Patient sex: M
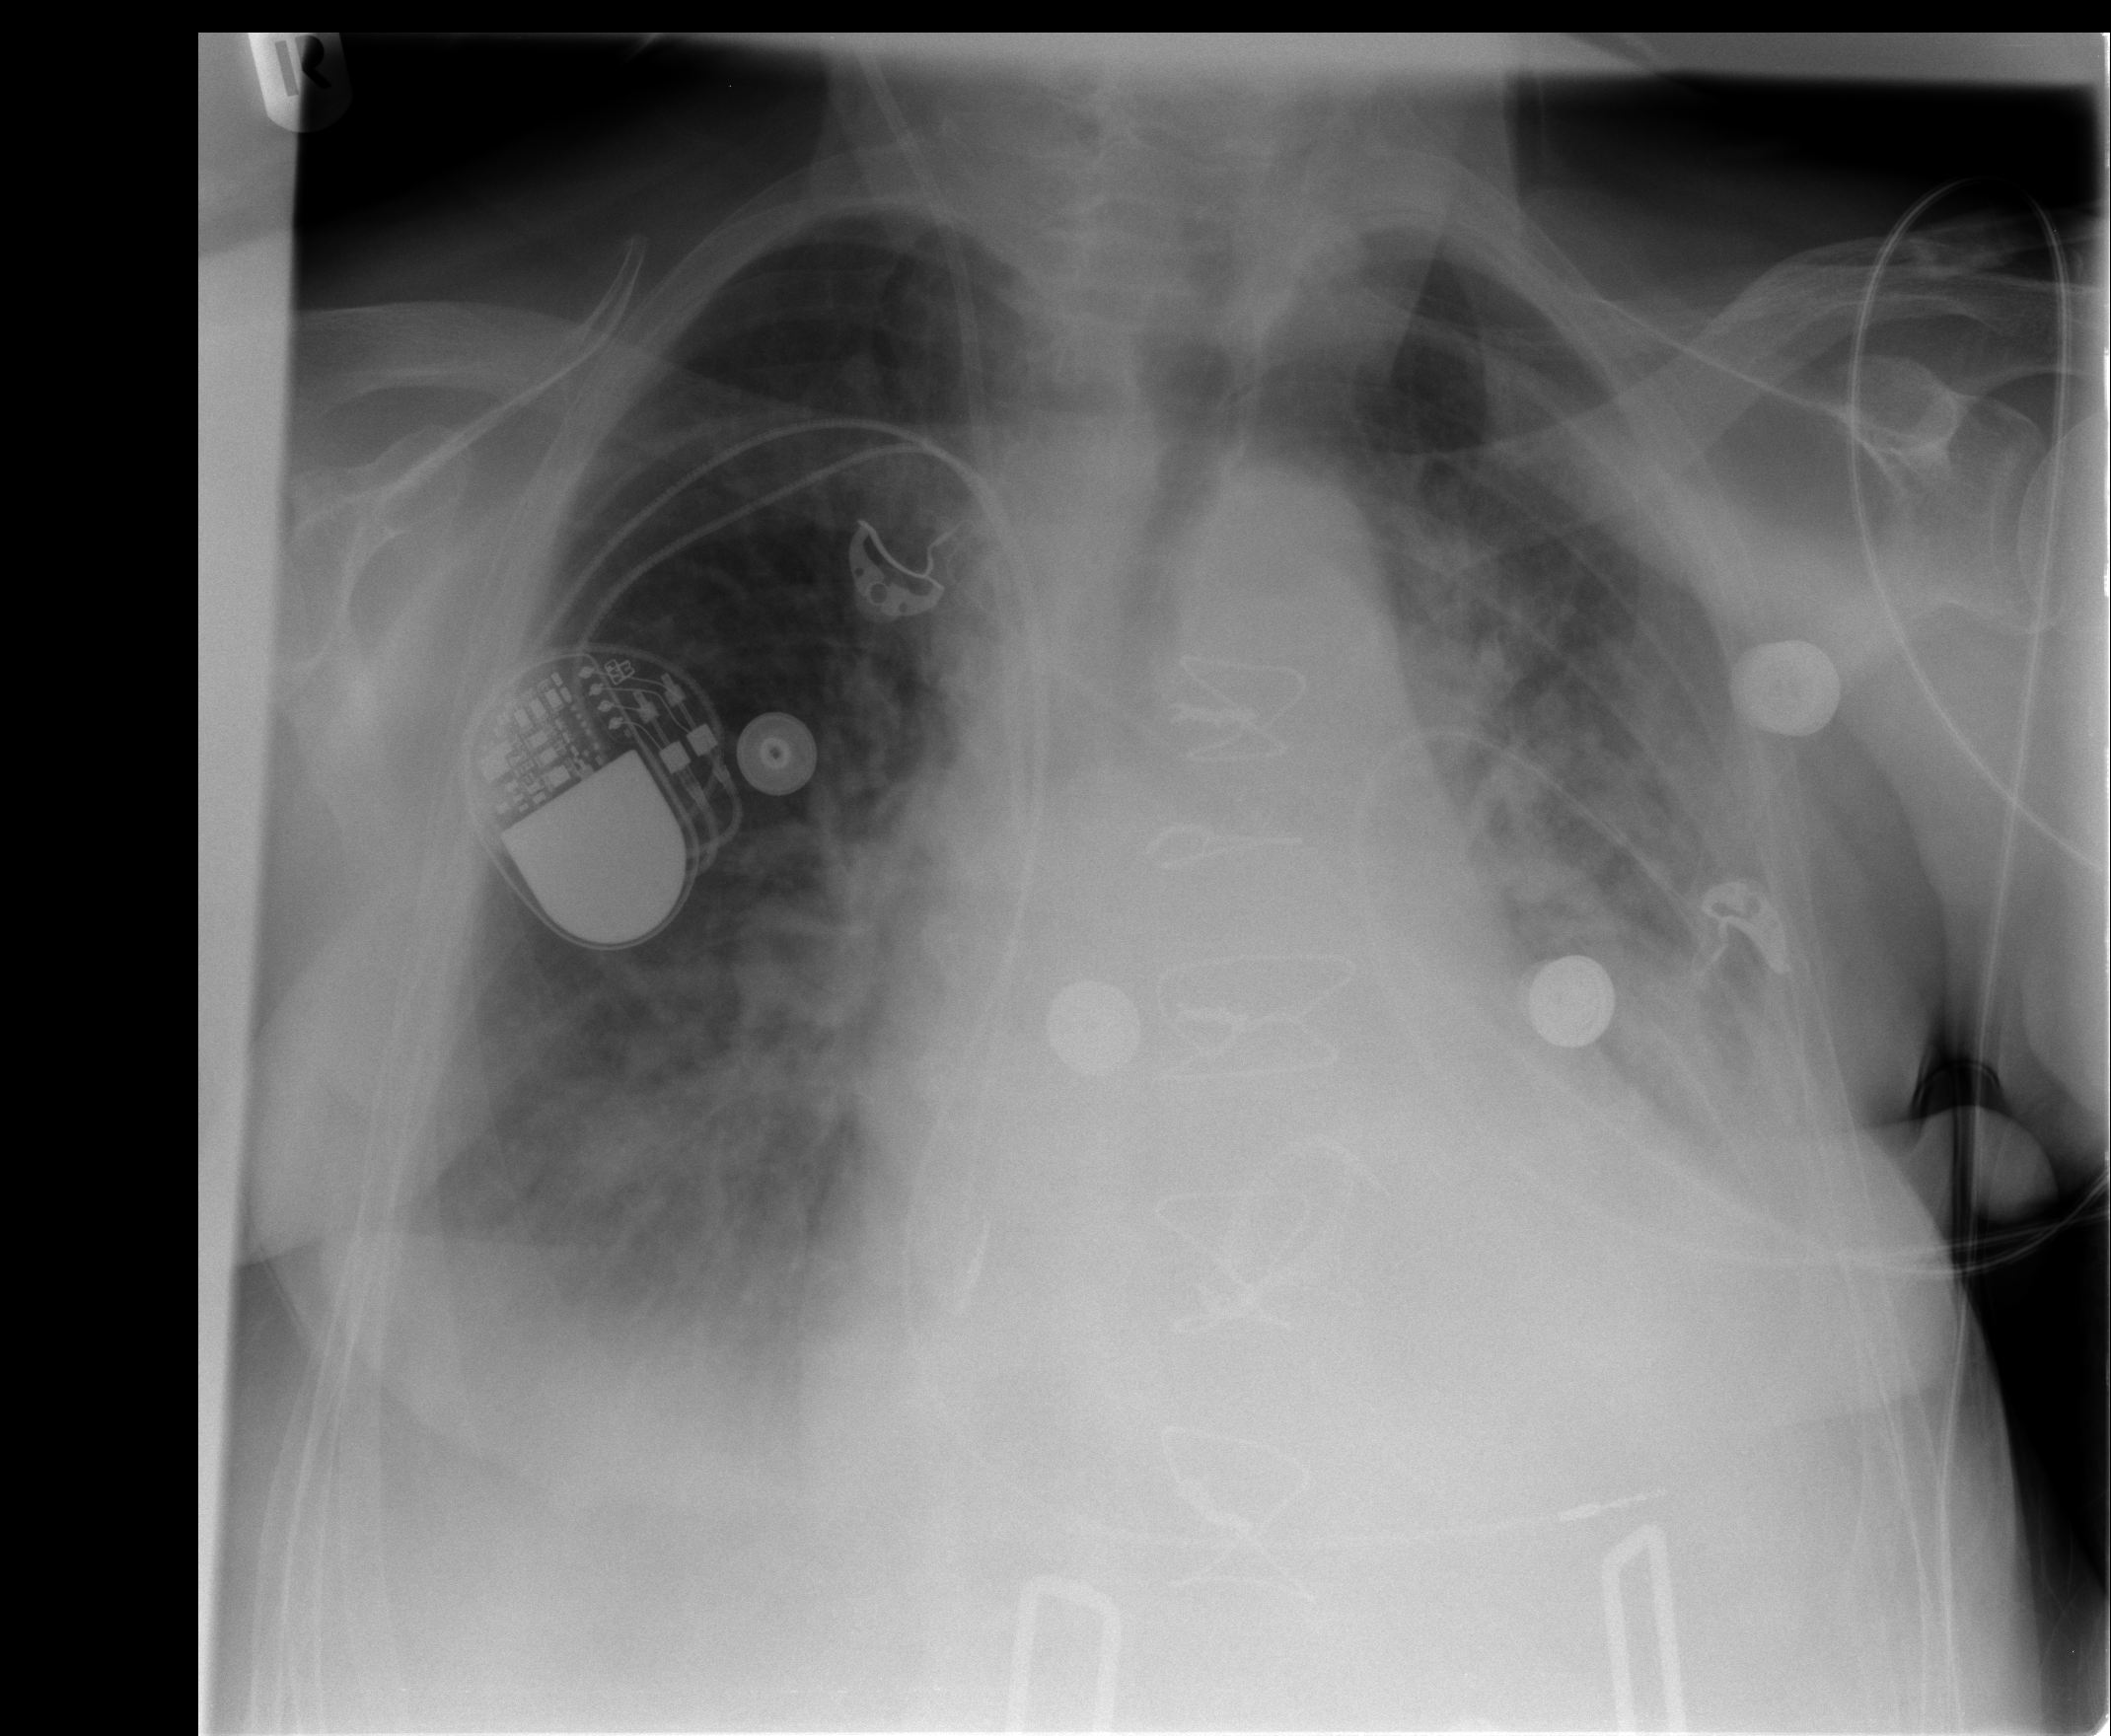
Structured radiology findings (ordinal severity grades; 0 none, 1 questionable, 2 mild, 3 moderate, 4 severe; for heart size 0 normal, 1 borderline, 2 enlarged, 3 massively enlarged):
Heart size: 2
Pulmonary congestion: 3
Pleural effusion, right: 3
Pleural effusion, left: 3
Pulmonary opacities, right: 1
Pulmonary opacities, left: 1
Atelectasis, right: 2
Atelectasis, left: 2